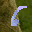
Label: 6